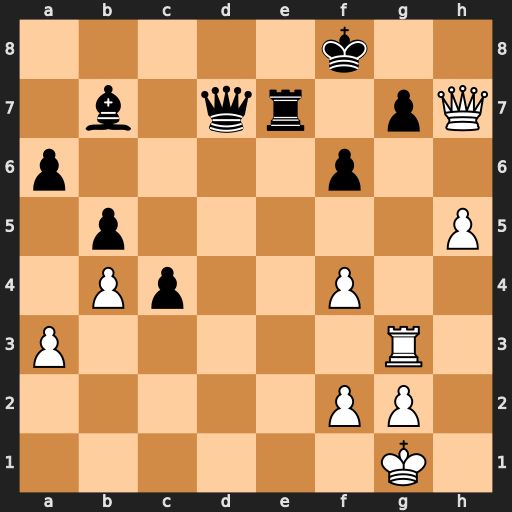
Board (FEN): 5k2/1b1qr1pQ/p4p2/1p5P/1Pp2P2/P5R1/5PP1/6K1
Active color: w
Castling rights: -
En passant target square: -
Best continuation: Qh8+ Kf7 Qxg7+ Ke6 Re3+ Kd6 Qf8